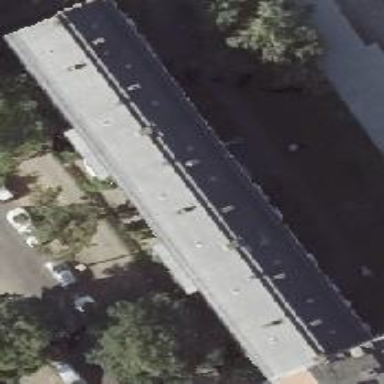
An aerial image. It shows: View of apartment building.